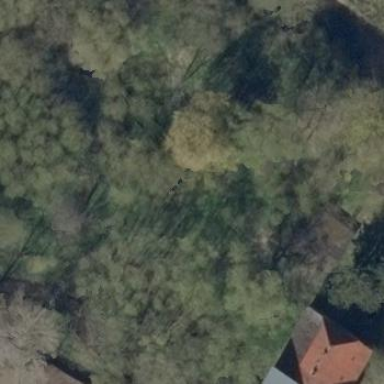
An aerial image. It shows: Forest area.